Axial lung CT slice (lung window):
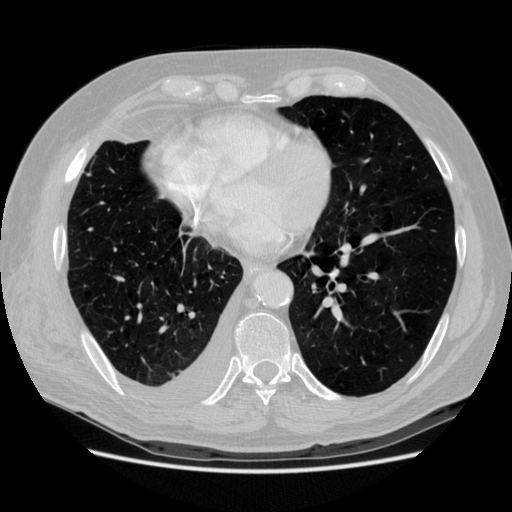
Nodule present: no